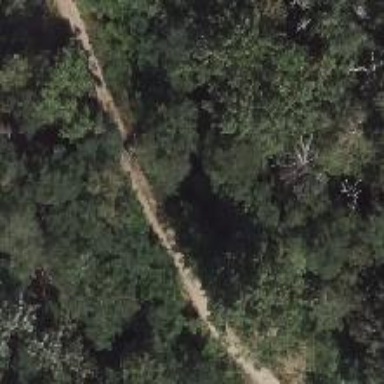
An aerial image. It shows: Abandoned railway with historical significance.